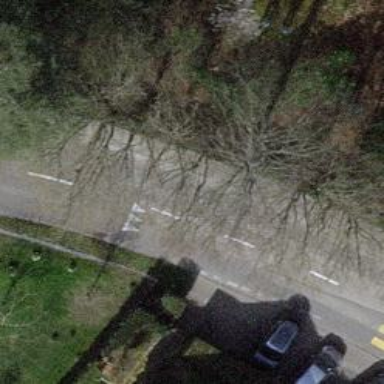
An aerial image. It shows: Traffic calming table.